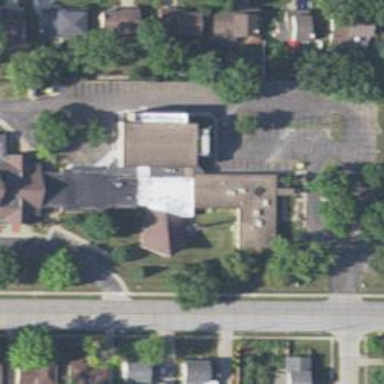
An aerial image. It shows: Building that serves as place of worship.